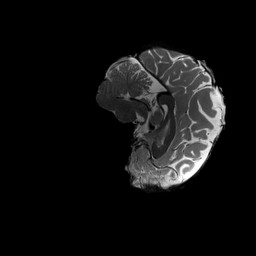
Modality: T2w
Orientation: sagittal
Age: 21
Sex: female
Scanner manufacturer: siemens
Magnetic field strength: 3 T
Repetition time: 3.2 s
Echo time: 0.564 s